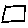
Label: square